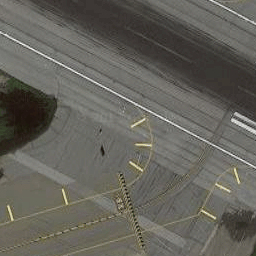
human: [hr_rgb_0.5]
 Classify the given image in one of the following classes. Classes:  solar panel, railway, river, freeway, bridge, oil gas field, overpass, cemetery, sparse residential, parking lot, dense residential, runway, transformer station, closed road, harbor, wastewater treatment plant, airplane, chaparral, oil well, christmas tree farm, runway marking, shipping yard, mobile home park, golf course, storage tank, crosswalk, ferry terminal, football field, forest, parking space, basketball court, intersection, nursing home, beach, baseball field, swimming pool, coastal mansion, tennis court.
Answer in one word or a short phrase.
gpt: runway